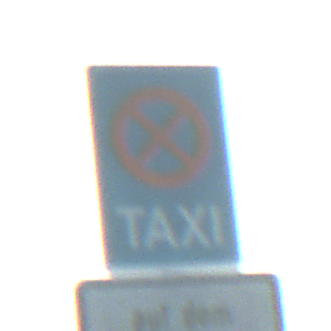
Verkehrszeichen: Taxenstand
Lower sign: SonstigeBeschraenkungen5
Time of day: MorningAfternoon
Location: Outdoor (Nature)
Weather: Clear
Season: NotSpecified
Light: Natural